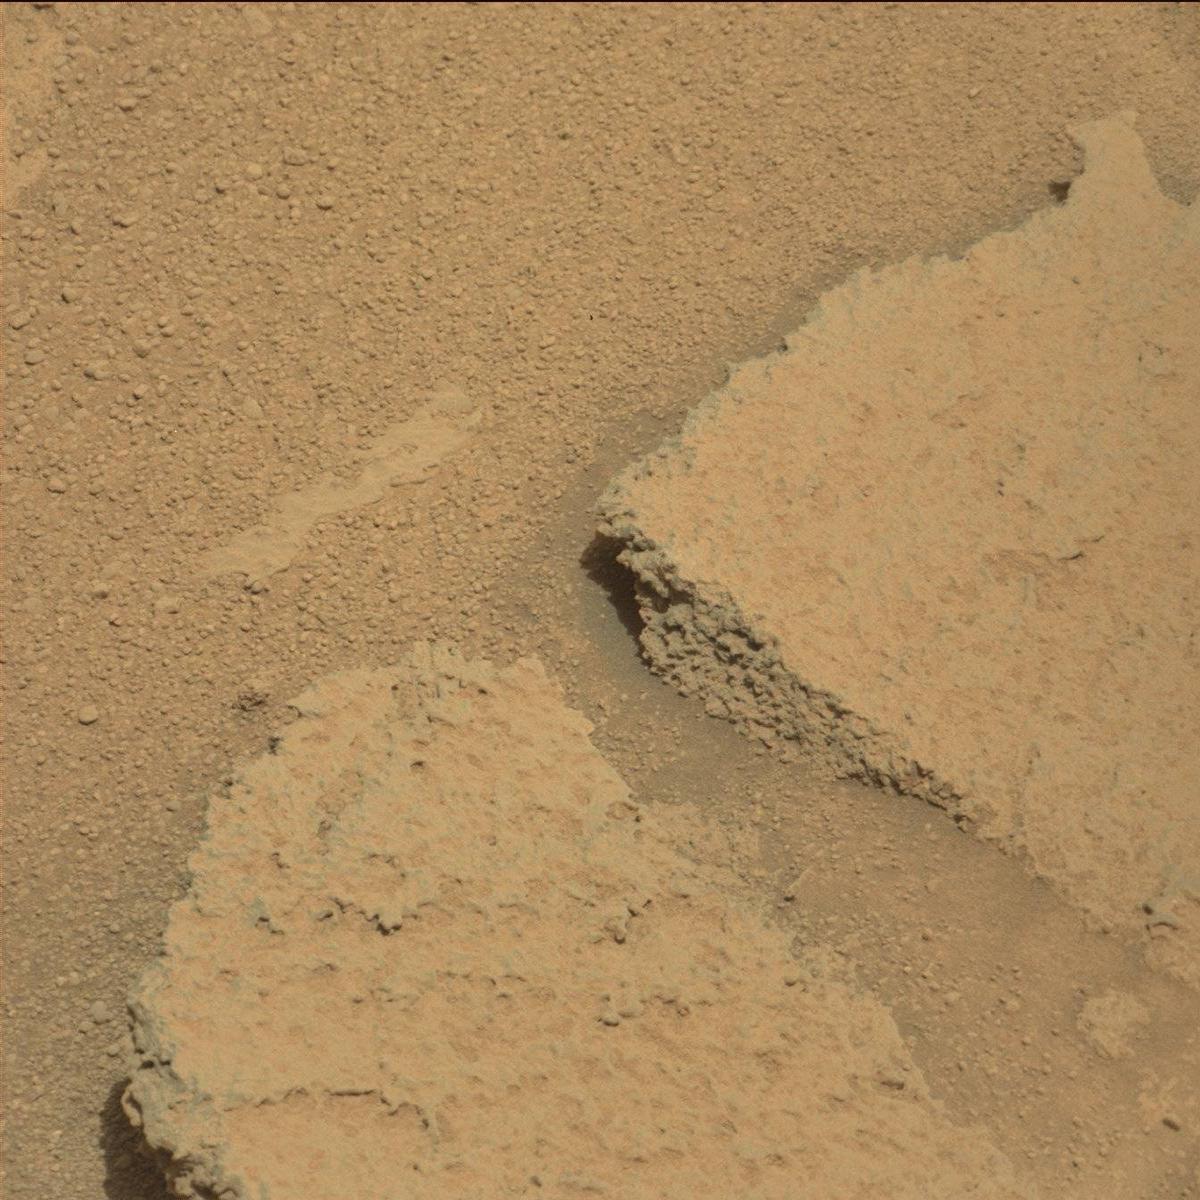
Terrain classes present: Bedrock, Sand / Soil